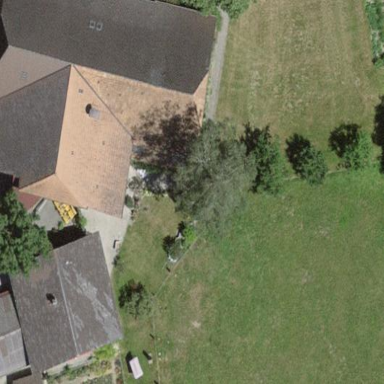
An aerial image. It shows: Farm building.